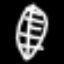
Label: leaf